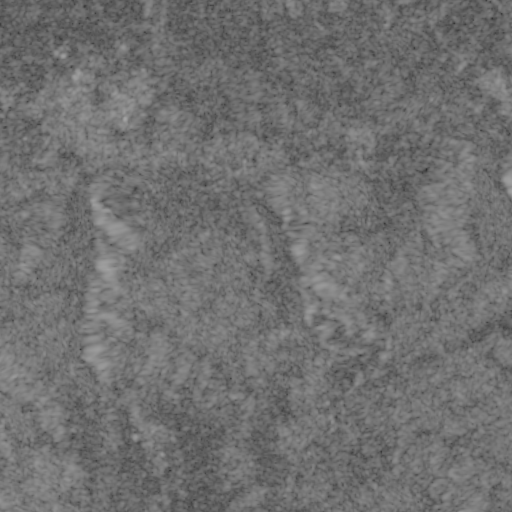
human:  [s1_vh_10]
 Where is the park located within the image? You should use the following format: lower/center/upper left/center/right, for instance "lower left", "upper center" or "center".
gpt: The park is located in the upper left of the image.
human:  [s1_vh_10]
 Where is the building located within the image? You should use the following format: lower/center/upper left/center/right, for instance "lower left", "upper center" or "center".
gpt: There is no building in the image.

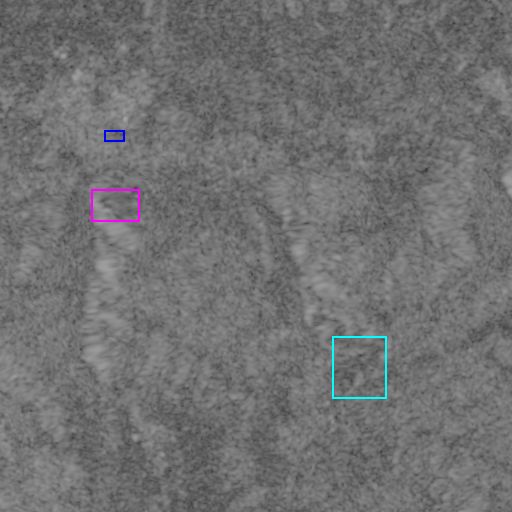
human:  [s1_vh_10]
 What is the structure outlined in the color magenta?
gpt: The structure outlined in magenta is a landfill.
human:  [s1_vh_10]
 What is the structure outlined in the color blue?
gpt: The structure outlined in blue is a park.
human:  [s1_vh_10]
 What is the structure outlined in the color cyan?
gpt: The structure outlined in cyan is a quarry.
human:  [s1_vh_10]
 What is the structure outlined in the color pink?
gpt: There is no pink outline.